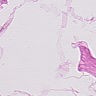
Metastatic tissue present: no